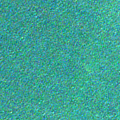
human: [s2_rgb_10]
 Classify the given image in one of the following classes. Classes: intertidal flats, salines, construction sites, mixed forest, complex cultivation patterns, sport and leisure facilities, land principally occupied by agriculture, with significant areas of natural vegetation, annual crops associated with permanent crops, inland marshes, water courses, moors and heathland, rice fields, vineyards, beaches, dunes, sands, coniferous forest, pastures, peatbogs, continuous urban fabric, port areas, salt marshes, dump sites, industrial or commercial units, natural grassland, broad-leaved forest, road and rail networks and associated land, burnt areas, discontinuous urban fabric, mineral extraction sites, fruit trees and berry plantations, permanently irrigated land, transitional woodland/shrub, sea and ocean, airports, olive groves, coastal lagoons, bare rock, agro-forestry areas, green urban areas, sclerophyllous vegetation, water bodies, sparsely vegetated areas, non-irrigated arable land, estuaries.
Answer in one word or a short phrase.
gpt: sea and ocean